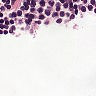
Metastatic tissue present: no